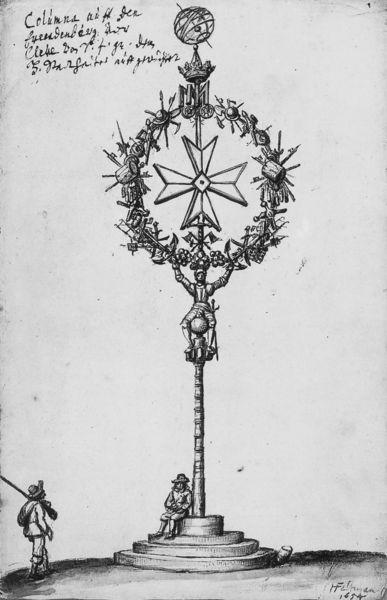
Titel: Trophäensäule bei Kleve
Künstler: Henrik Feltman
Institution: Berlin, Geheimes Staatsarchiv - PK
Schlagwörter: zeichnung, krone, crown, hat, men, stairs, steps, swords, white, black, old, painting, sitting, two, kreuz, stern, denkmal, kranz, ritter, sieg, flower, man, wanderer, monstranz, sun, armor, drawing, globus, black and white, hats, sketch, french, cross, pen, writing, monument, statue, letters, ehrenkranz, männer, arms, gipfelkreuz, ink, pencil, draw, circle, pilger, crucifix, wanderschaft, kopernikus, globe, star, malteser, earth, iron, walz, malta, gun, rifle, knights, holding, musket, weapons, axe, drums, sowrd, while, pestkreuz, annotated, pestsäule, axes, armillosphäre, tabernacle, maltesisches kreuz, mnument